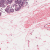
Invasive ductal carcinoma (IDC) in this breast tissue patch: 0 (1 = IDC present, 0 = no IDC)